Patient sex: F
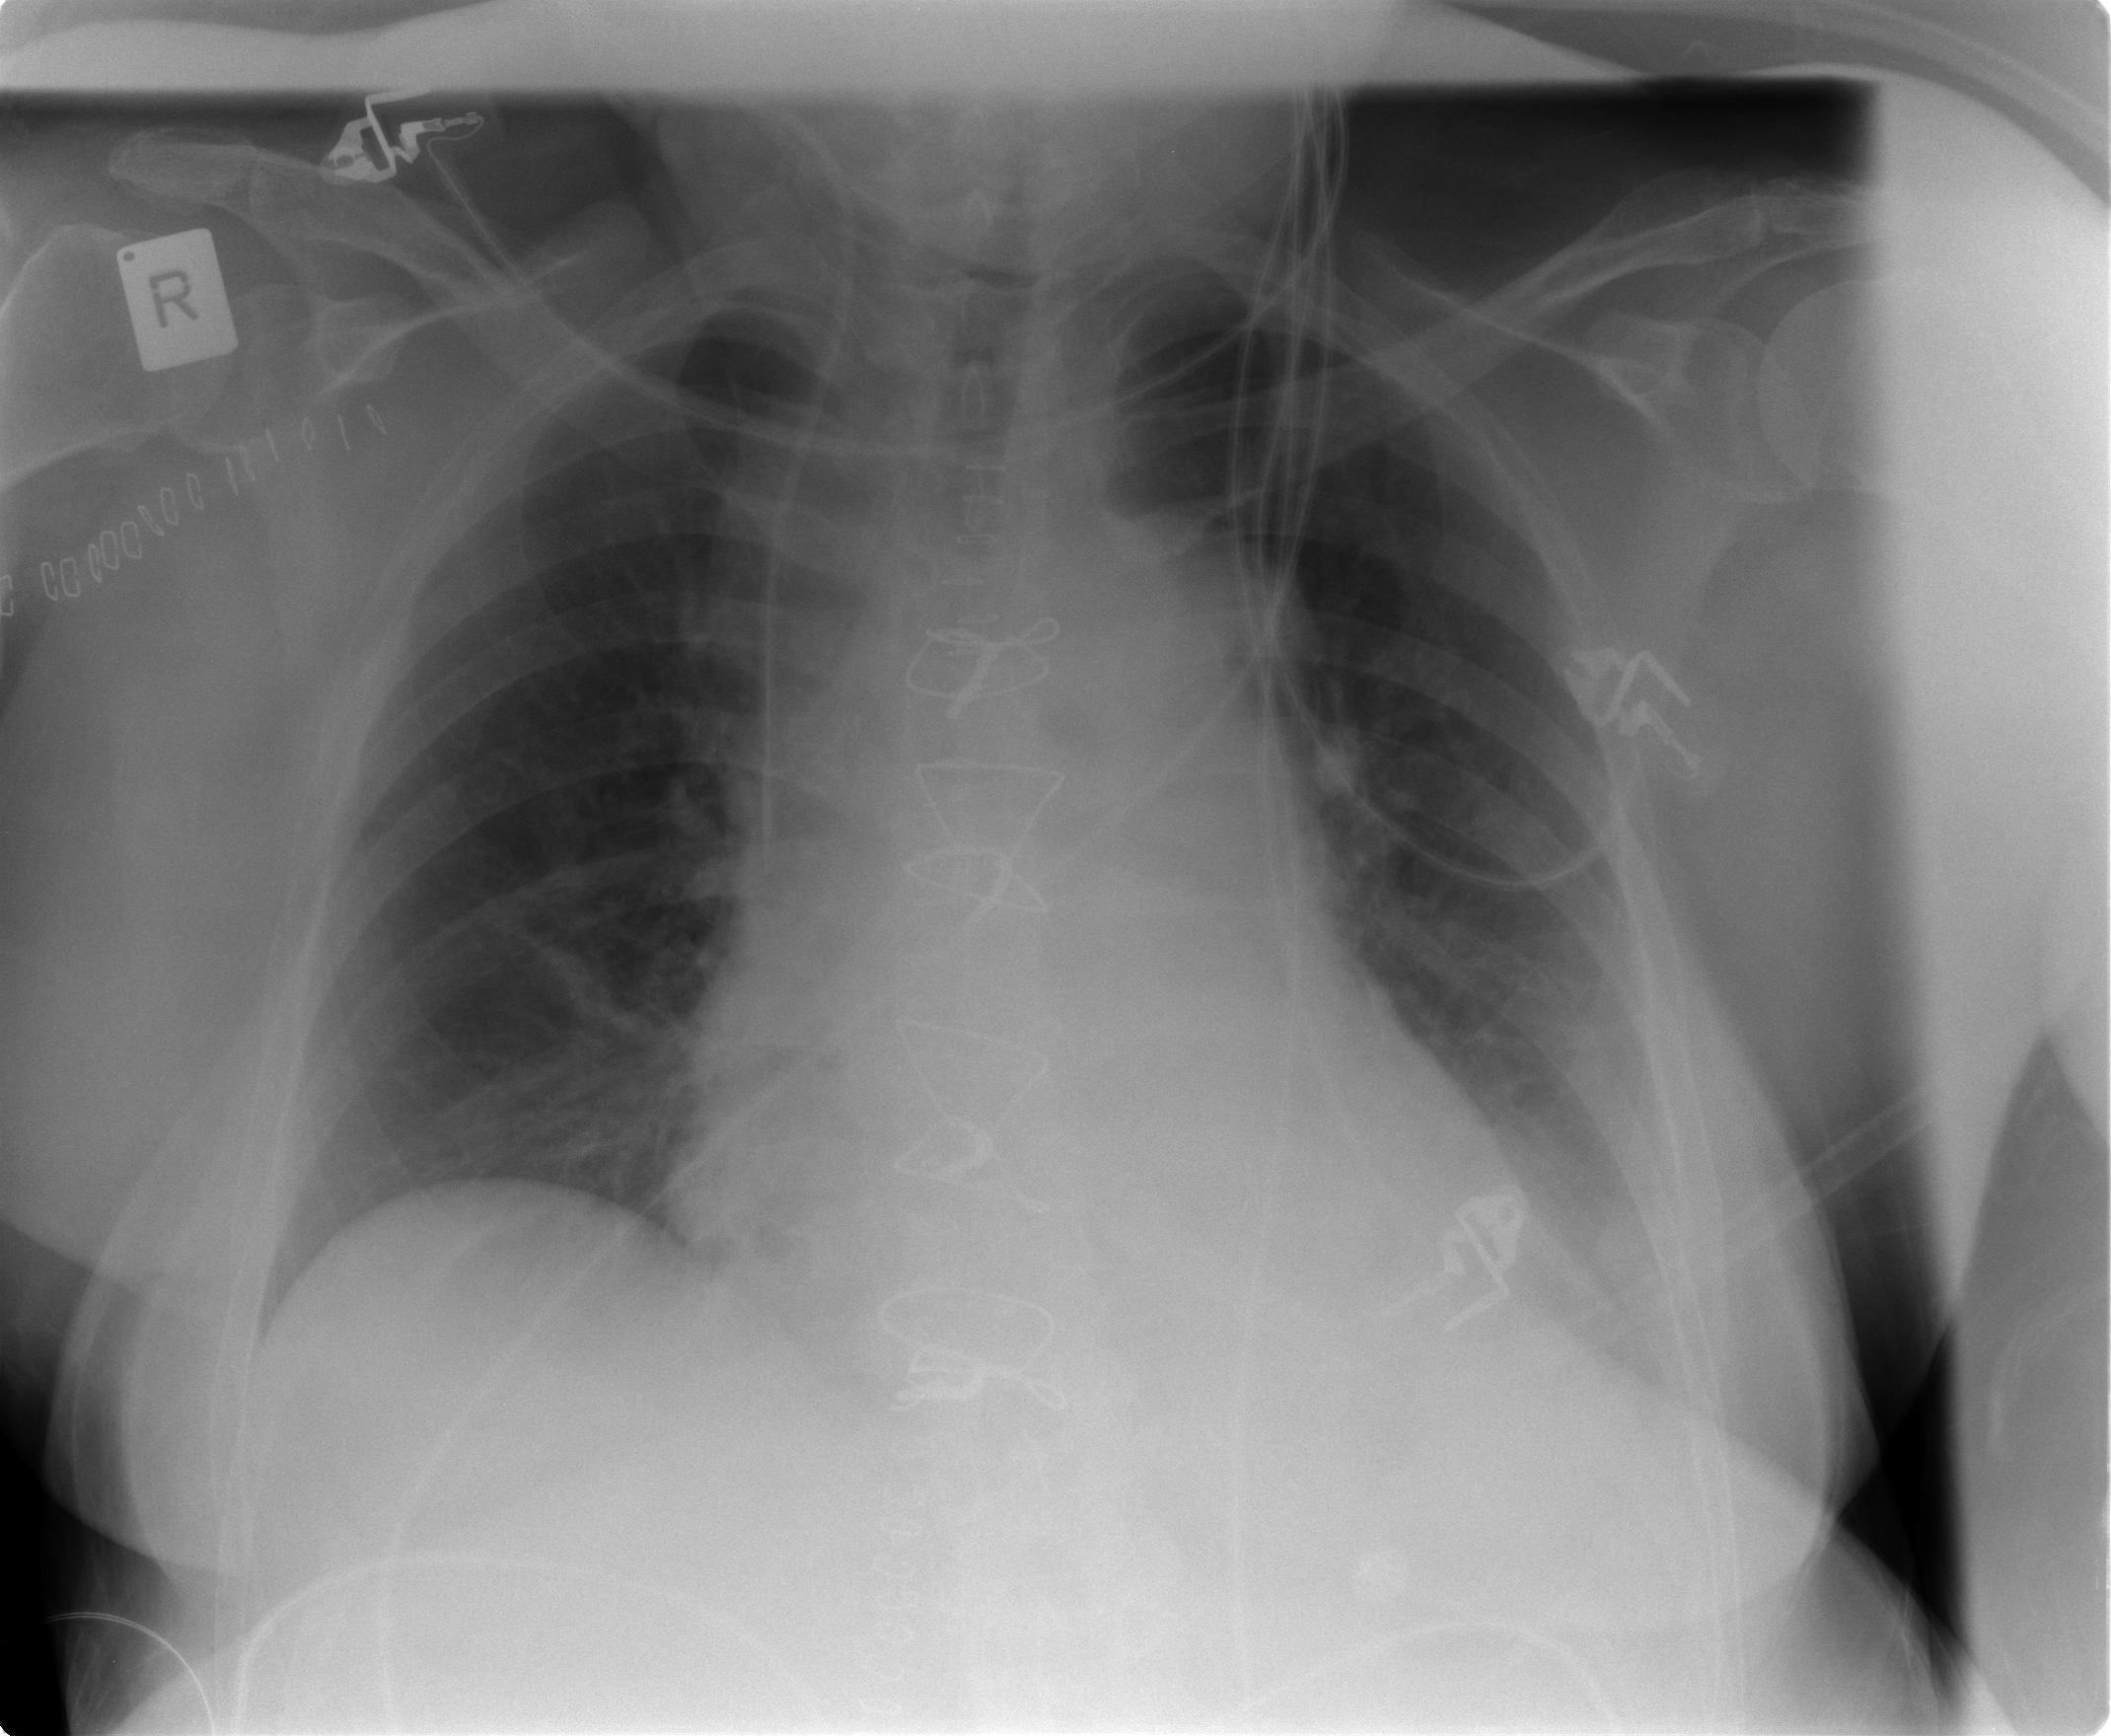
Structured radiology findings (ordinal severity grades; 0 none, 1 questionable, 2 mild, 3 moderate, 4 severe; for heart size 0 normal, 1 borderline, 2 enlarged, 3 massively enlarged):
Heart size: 2
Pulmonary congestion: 1
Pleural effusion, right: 0
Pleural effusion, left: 2
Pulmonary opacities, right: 0
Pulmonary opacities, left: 0
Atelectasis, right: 2
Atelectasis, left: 2